Aerial crown-view tile of a tropical tree (Barro Colorado Island, Panama), acquired 20250317:
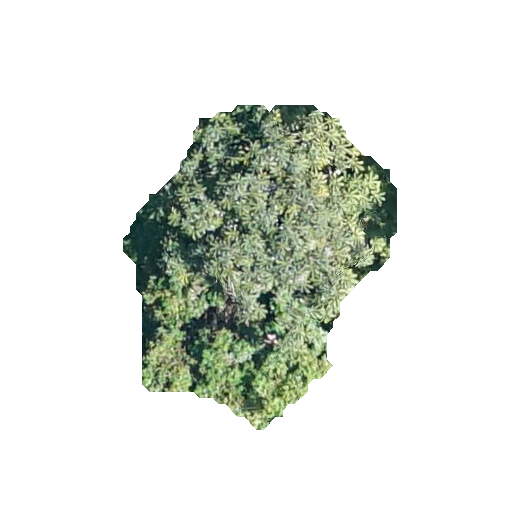
Species: Cecropia insignis
GBIF accepted scientific name: Cecropia insignis
Crown area: 88.566 m²